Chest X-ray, PA view. Patient: 73 years old, sex M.
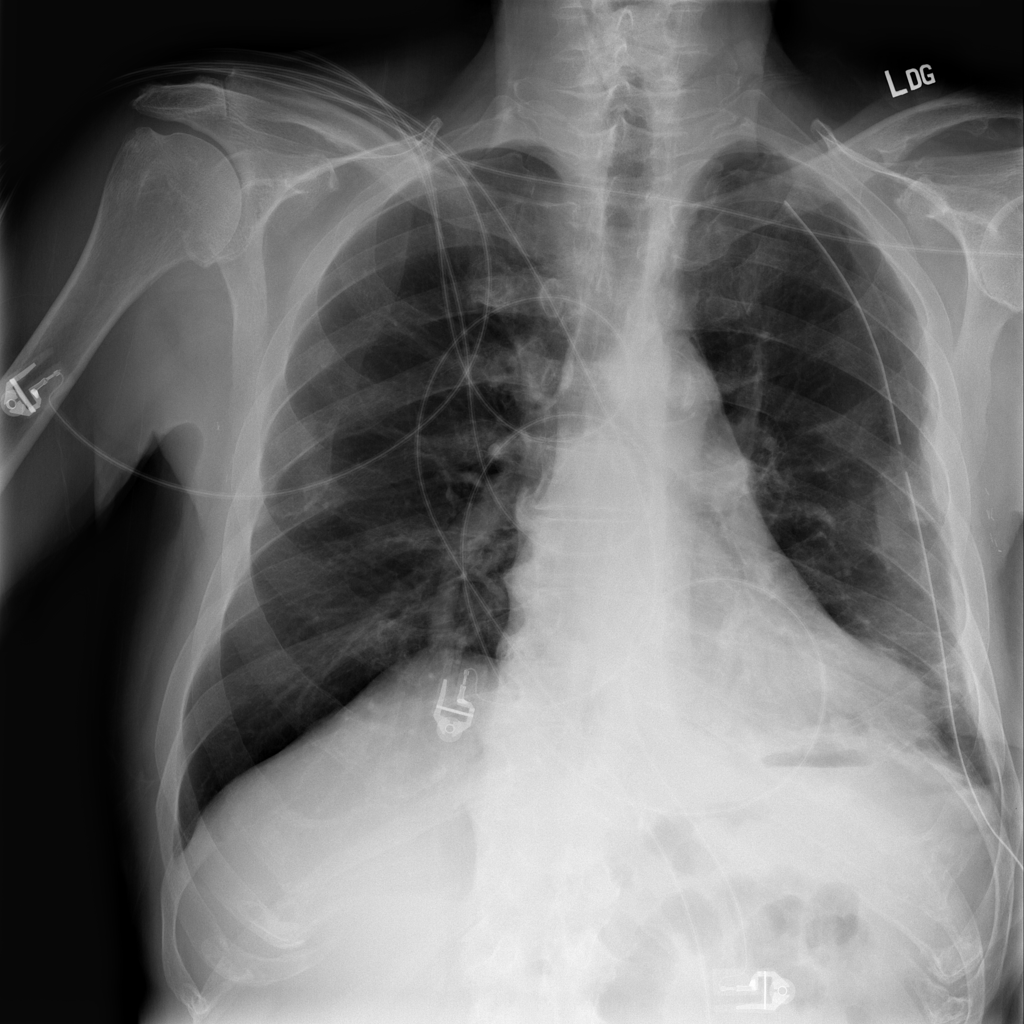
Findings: Atelectasis, Consolidation